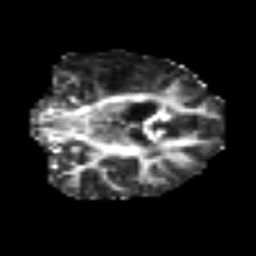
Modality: FA
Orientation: coronal
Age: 54
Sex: male
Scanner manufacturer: siemens
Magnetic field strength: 3 T
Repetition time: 6.1 s
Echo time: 0.101 s